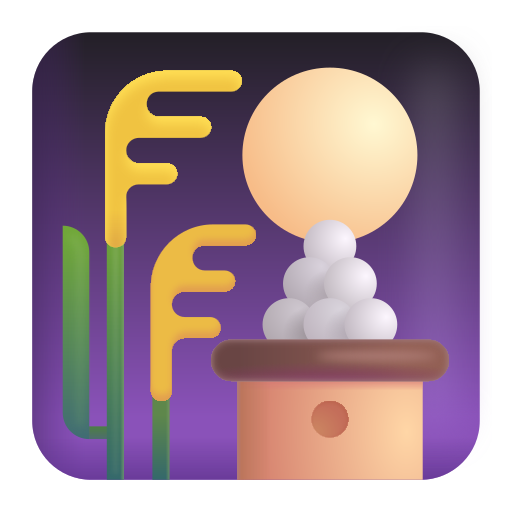
moon viewing ceremony color